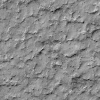
Atmospheric dust classification: not_dusty